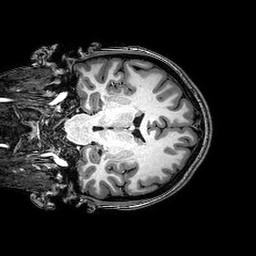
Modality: T1w
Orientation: coronal
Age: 22
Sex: female
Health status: healthy
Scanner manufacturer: philips
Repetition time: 0.008148 s
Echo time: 0.00374 s